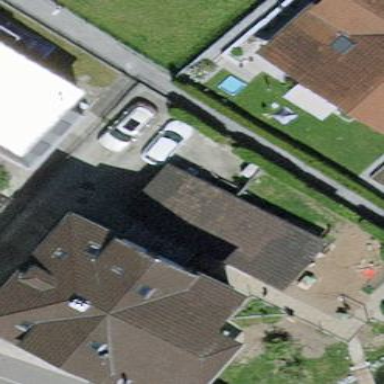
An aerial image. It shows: Detached building.